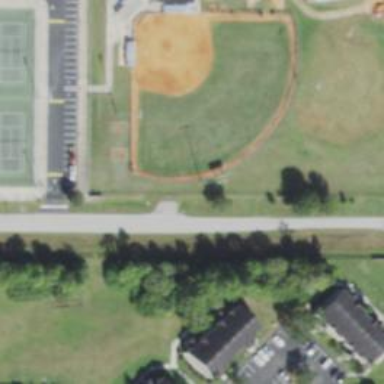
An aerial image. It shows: Baseball pitch for leisure land activities.